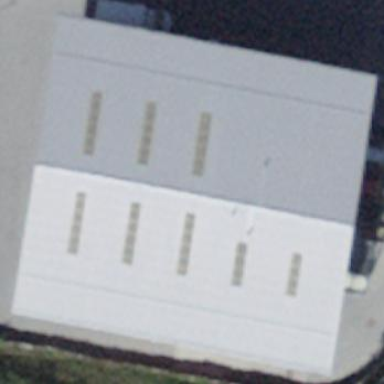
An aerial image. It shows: Commercial building.